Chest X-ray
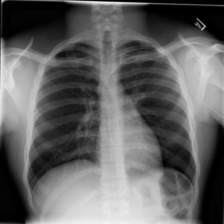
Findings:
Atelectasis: negative
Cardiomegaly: negative
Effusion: negative
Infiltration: negative
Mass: negative
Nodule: negative
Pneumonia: negative
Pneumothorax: negative
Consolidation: negative
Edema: negative
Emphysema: negative
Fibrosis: negative
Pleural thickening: negative
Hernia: negative